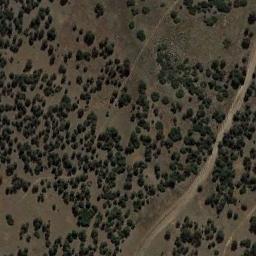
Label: chaparral